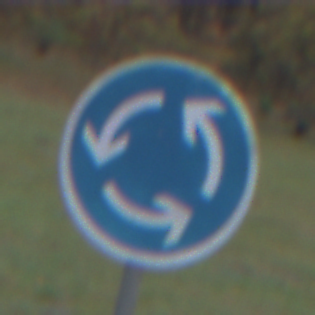
Verkehrszeichen: Kreisverkehr
Umgebung: Outdoor, Nature
Tageszeit: SunriseSunset
Wetter: PartlyCloudy
Licht: Natural
Jahreszeit: Autumn
Kontrast: LowContrast